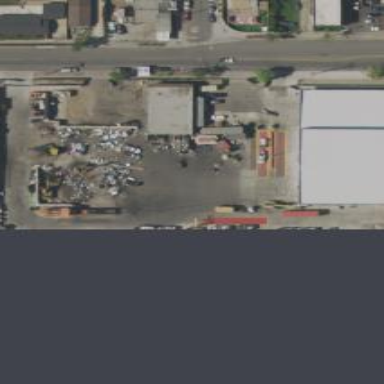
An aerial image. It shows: Yard meant for services.